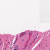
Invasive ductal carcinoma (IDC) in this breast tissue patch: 0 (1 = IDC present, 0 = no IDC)